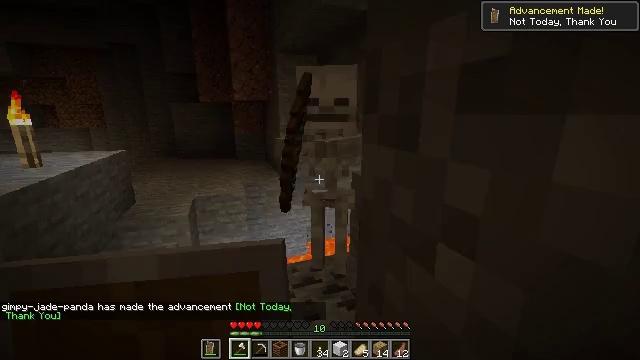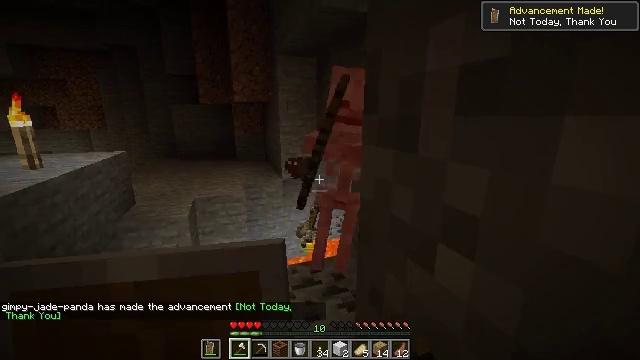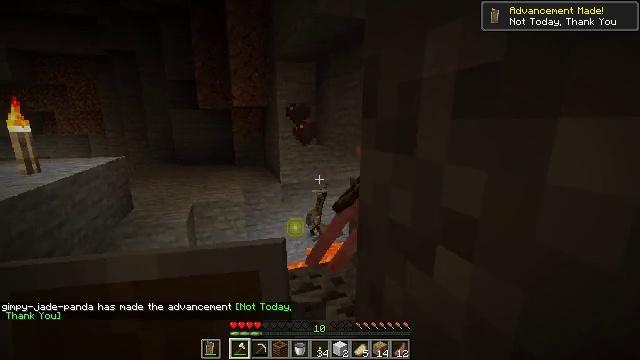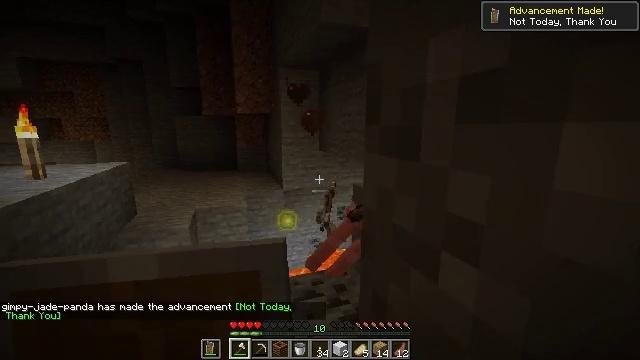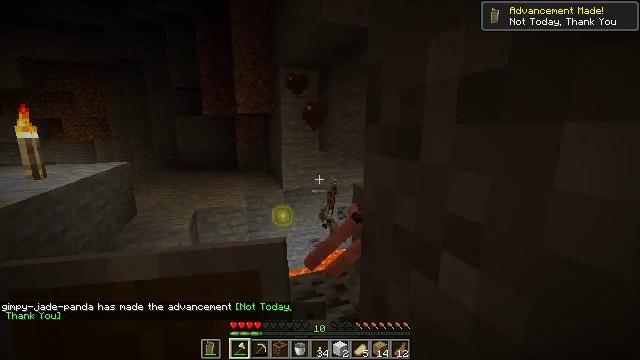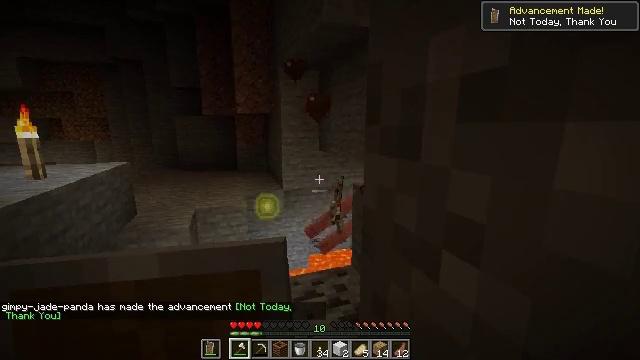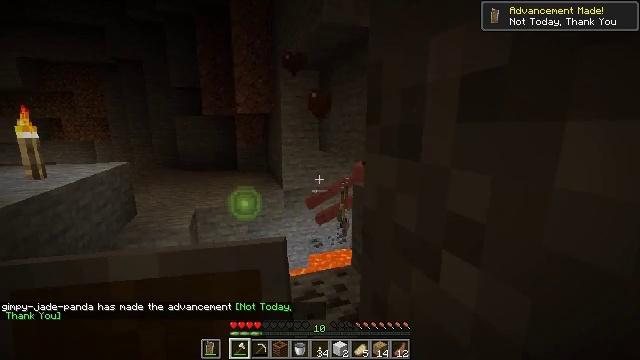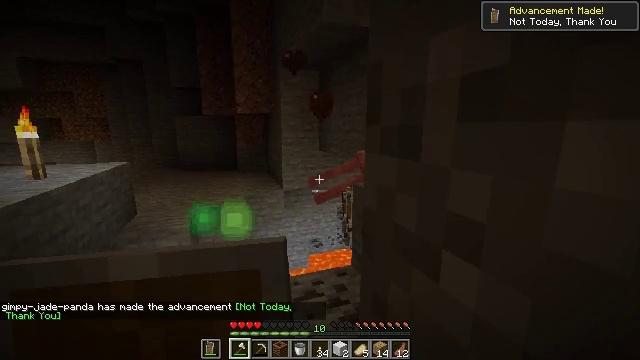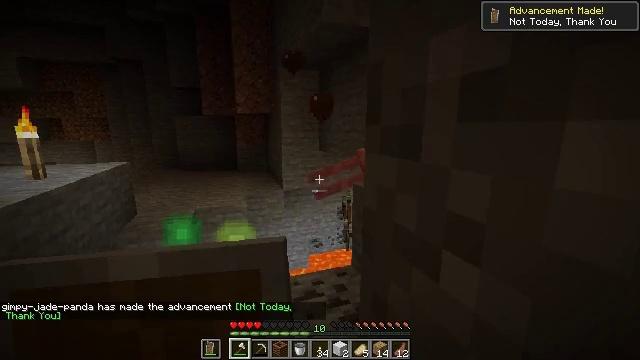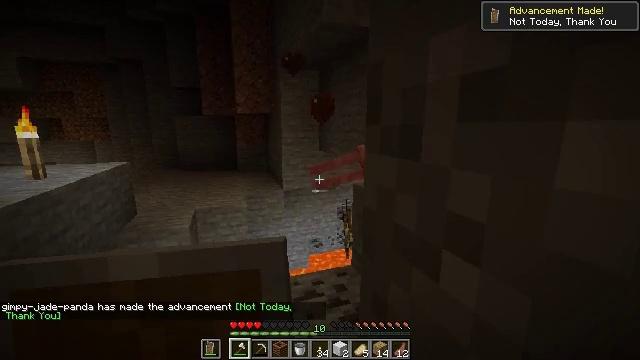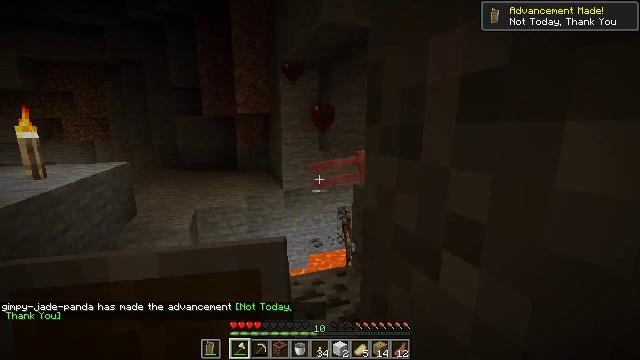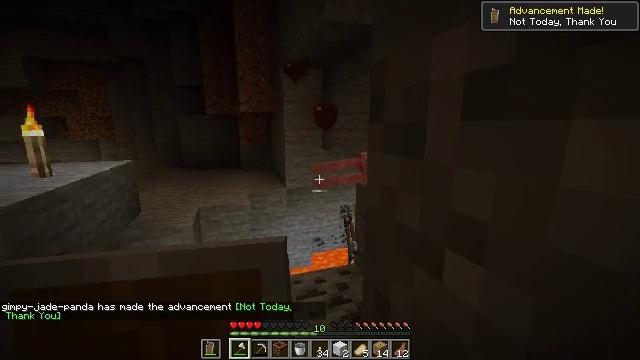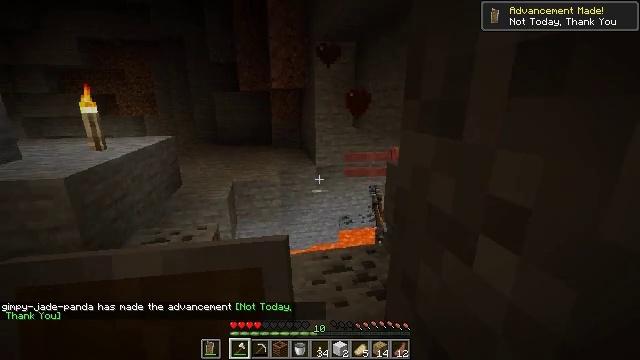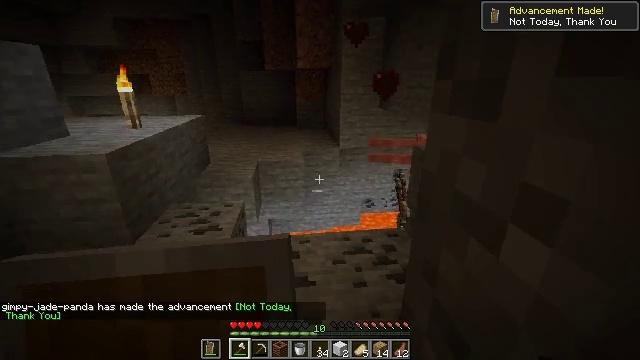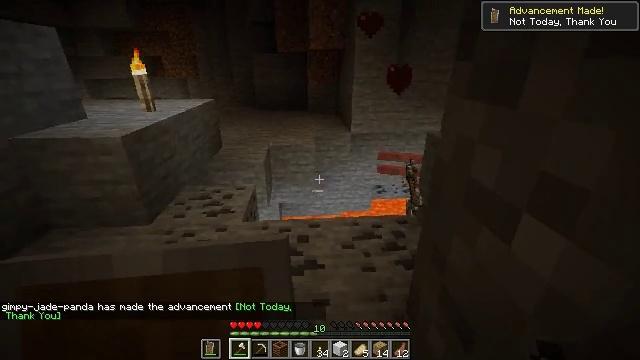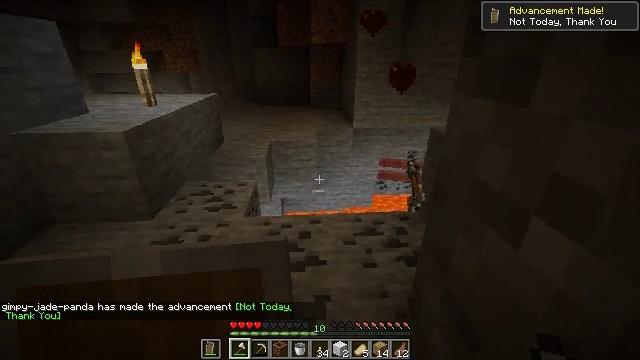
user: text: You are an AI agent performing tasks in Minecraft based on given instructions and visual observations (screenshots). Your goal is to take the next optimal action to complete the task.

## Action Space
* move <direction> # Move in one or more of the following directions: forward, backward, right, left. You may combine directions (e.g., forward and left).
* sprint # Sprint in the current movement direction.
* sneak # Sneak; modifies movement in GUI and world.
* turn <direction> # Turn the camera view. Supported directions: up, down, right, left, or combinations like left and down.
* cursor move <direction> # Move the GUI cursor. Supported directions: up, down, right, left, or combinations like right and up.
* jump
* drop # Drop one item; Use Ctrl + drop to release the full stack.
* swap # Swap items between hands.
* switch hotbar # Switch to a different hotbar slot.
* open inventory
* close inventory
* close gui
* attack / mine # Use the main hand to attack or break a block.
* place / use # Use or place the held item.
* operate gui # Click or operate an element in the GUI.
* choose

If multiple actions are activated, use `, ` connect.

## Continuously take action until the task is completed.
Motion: motion action
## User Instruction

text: Clear the fire from the area.
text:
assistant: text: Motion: attack / mine
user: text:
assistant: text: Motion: turn up
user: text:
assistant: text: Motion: turn up
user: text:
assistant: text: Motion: no_op
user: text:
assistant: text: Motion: no_op
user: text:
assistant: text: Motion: no_op
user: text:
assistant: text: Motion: no_op
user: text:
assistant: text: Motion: no_op
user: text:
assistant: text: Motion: no_op
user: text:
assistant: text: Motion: no_op
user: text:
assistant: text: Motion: no_op
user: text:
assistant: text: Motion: turn left and down
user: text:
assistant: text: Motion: turn left and down
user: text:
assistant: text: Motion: turn left and down
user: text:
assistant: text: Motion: move forward, turn down
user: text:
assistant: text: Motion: move forward, turn down
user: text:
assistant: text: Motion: move forward, turn right and down
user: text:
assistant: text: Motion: move forward, turn right and down
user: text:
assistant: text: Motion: move forward, turn right and down
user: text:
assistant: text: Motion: move forward, turn right and down
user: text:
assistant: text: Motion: move forward, turn right
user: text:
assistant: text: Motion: move forward, turn right
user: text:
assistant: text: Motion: move forward, turn right and down
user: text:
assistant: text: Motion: move forward and move right, turn right
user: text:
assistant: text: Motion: move right
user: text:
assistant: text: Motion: move right
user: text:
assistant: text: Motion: turn left
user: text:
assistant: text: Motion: turn left and up
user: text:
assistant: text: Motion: turn left
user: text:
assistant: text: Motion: turn left and up